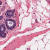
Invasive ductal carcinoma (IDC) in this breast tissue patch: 0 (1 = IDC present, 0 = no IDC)